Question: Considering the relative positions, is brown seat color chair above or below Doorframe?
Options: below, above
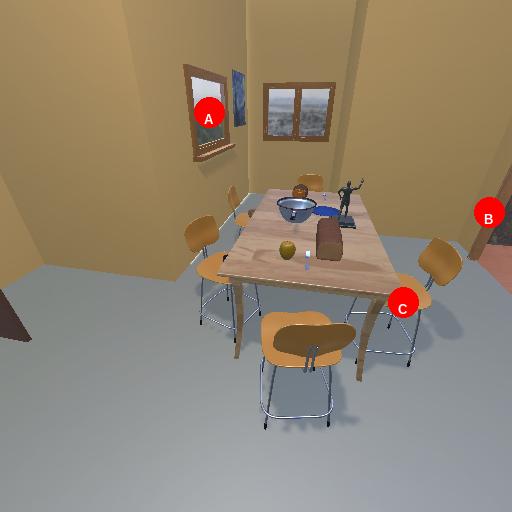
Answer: below